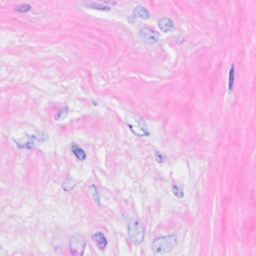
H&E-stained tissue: Breast